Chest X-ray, PA view. Patient: 49 years old, sex F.
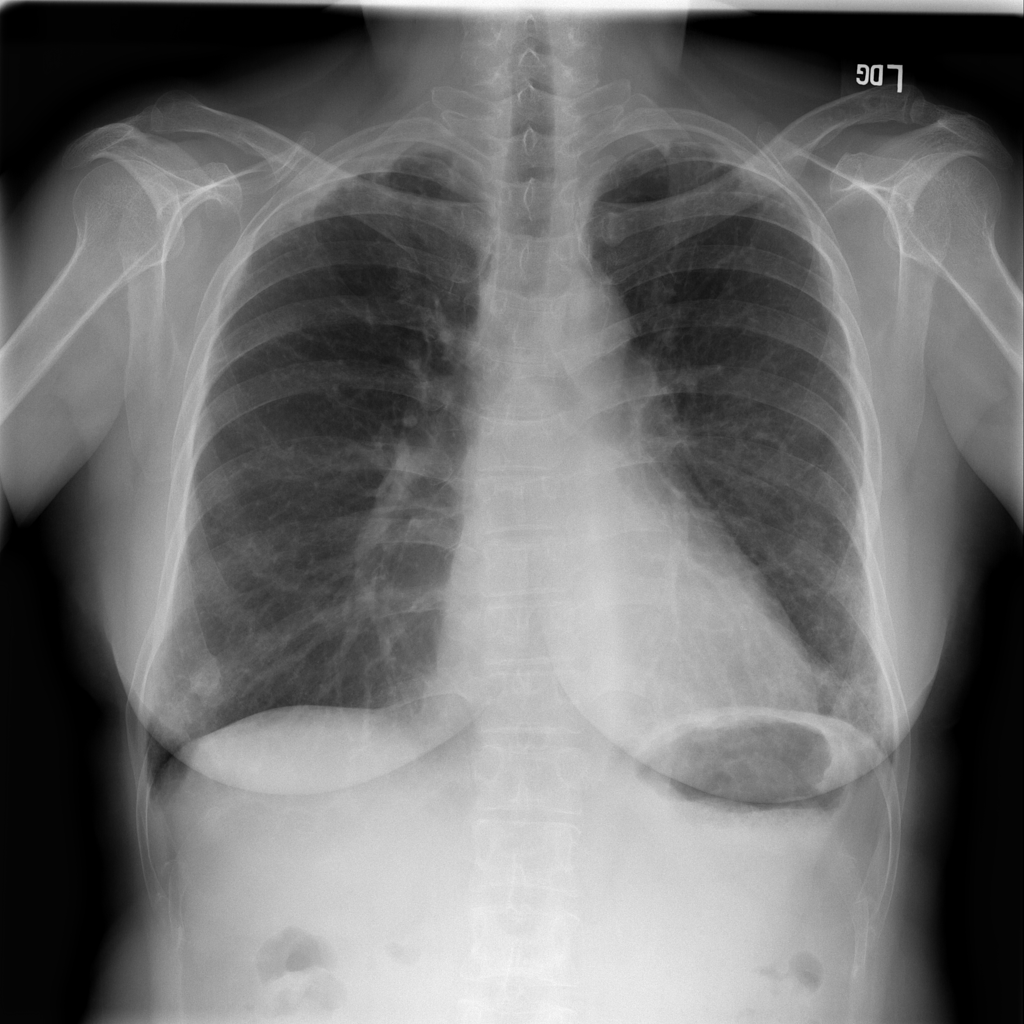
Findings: Pleural_Thickening